Question: From time to time, when I want to check in with Visual Studio (2012) my pending changes to Team Explorer, I get a strange abstract "Included Changes " Where is smaller than . Even when I check in from the root directory of the solution and when I select "Show all" I can't see really all changes.
In the case below: When I set "Show Solution Changes" I see 96 of 452, when I select "Show all" I see 178 of 452. The missing files are part of the solution and common source files as the others.

P.S: Policy warning is irrelevant and conflicts are irrelevant to this behavior.
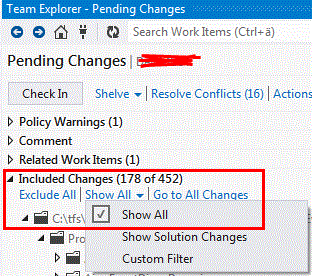
Answer: 'Show All' simply removes any filter you have applied using either 'Show Solution Changes' or 'Custom Filter'.
If you want to view all your changes, you need to use the 'Go to All Changes' link, right next to your 'Show All' Link. This will show you the complete list of all changes across the workspace.
It takes a little getting used to, but I actually quite like it this way. I believe the rationale behind doing it was to keep that space fairly small, so as not to push the Excluded Items list way to the bottom (Excluded Items will also behave in the same manner, I believe).
There is an extension for Visual Studio called <URL> that will give you a version of the old style pending changes window.
Another point of note is that this behaviour is no longer the case in VS2013 (<URL>